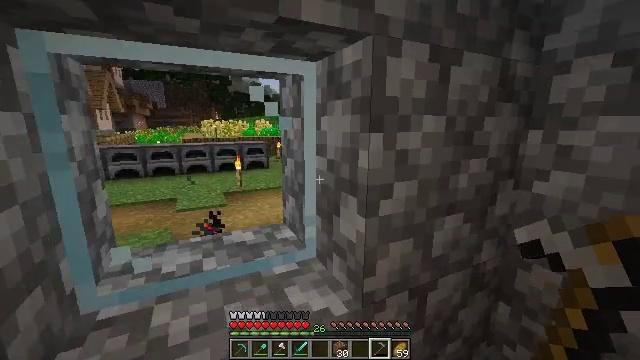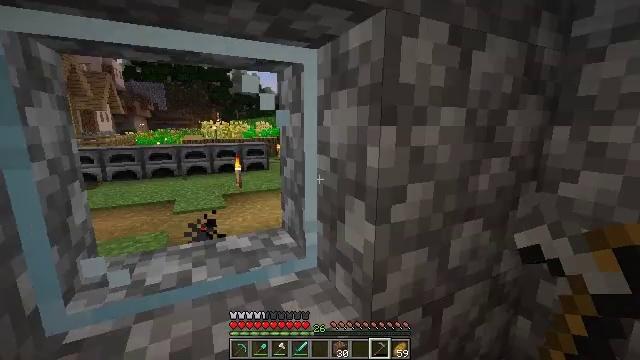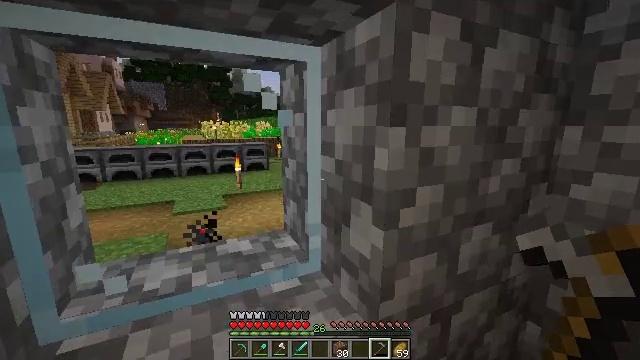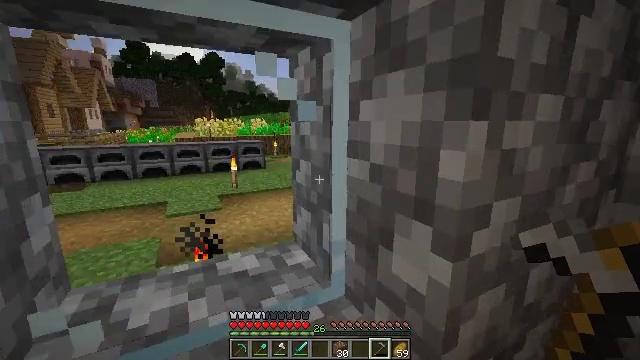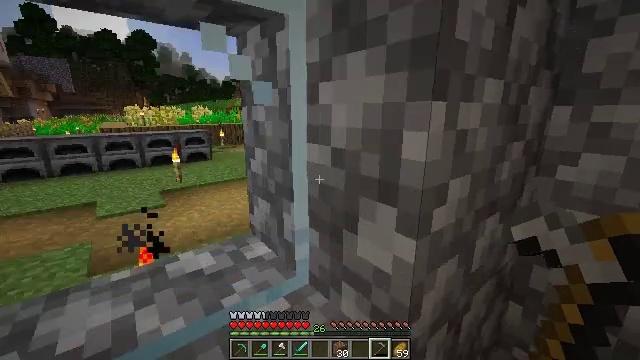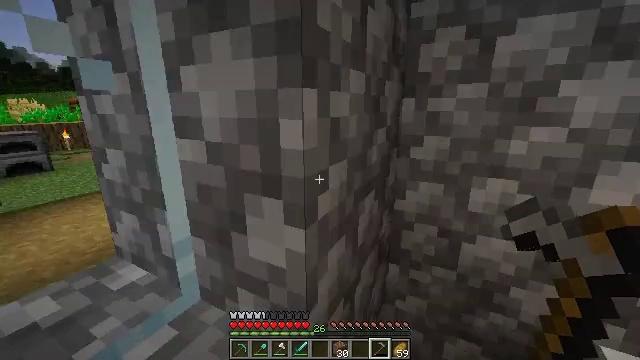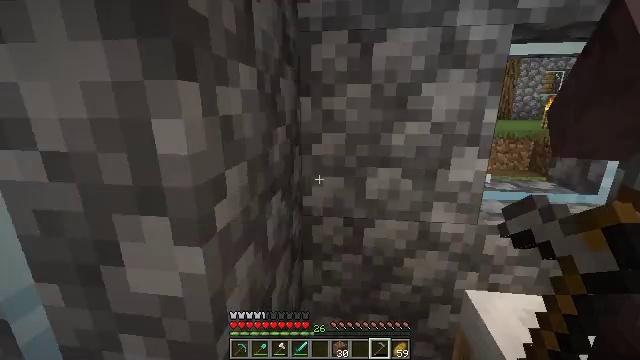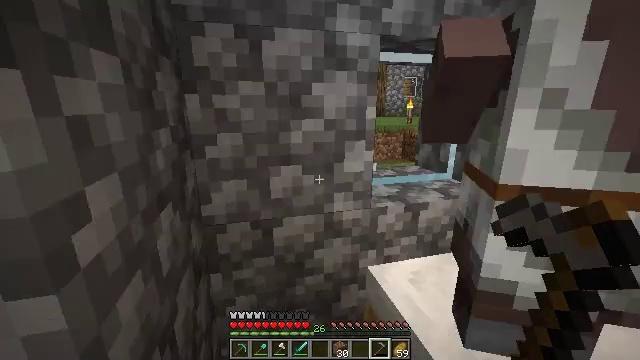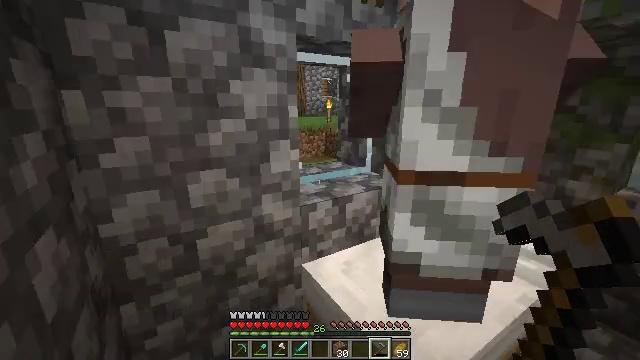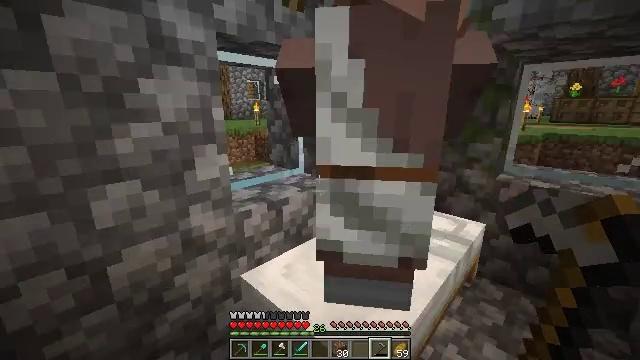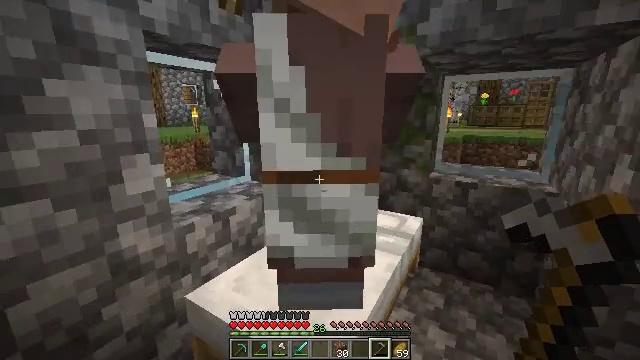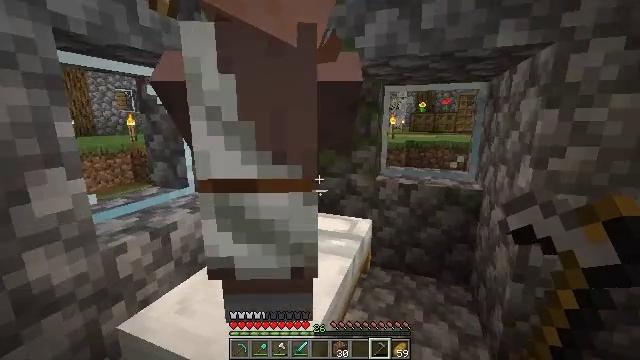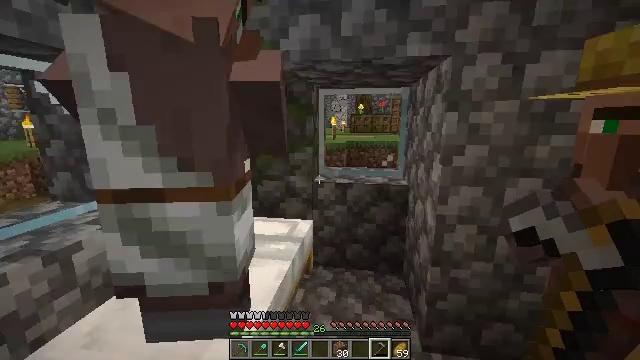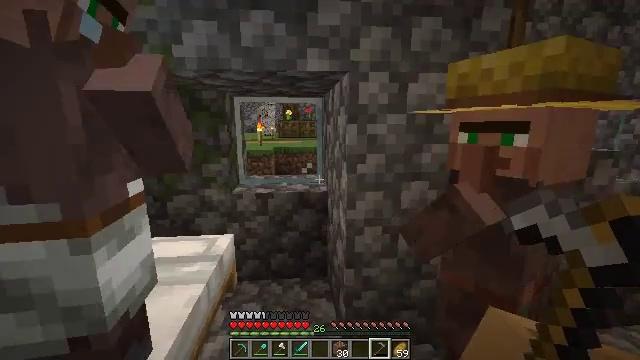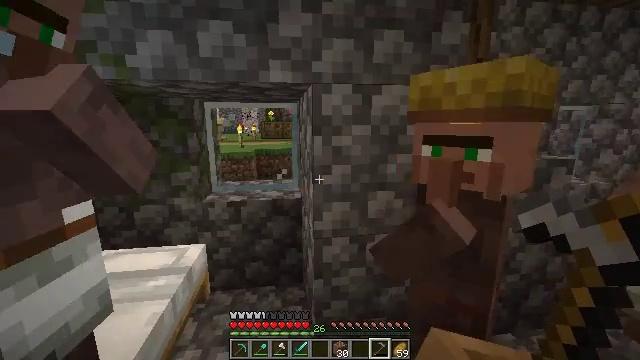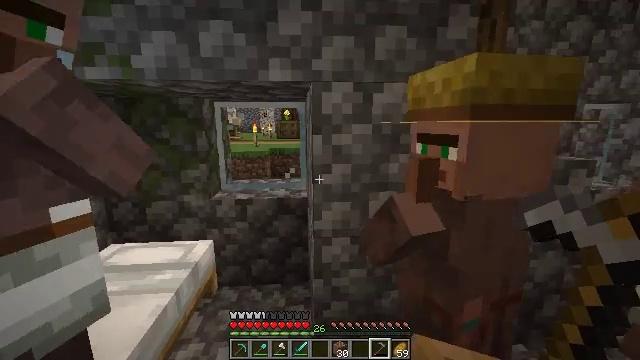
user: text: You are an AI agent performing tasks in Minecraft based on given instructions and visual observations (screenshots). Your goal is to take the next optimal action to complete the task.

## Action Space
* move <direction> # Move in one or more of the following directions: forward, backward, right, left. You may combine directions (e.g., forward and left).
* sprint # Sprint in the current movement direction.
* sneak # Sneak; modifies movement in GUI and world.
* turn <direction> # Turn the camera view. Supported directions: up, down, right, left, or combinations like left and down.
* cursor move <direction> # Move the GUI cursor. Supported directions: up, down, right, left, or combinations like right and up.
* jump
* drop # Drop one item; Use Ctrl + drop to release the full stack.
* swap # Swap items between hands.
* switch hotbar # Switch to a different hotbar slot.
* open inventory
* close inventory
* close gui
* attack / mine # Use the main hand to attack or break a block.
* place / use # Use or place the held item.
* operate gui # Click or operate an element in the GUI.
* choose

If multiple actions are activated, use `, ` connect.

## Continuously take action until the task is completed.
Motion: motion action
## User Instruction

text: Cut down the sugar cane stalks.
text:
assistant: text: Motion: move forward
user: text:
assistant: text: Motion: move forward and move left
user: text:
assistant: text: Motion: move forward and move left, turn right
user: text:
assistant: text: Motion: move forward and move left, turn right and down
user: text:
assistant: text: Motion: move forward, turn right and down
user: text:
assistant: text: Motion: turn right
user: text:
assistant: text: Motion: turn right
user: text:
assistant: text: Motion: turn right
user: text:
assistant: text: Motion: turn right
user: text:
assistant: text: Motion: turn right and up
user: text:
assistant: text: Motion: move right, turn right and up
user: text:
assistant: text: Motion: move right, turn right
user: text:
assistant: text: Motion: move right, turn right
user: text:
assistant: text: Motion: turn right
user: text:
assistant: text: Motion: turn left
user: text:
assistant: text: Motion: no_op
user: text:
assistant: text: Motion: no_op
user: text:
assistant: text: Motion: move forward, turn left
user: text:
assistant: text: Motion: move forward, turn left
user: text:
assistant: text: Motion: move forward, turn right
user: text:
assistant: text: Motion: move forward, turn right
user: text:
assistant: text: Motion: move forward and move left, turn right
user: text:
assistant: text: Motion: move forward and move left, turn right
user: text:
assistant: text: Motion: move forward and move left, turn right
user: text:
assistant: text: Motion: move forward and move left, turn right
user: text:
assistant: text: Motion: move forward, turn right
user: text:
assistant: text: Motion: move forward, turn right
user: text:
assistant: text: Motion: move forward, turn right
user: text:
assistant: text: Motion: move forward, turn right
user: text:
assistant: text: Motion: move forward, turn right